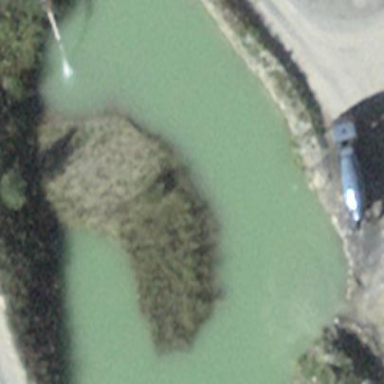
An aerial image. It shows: Pond surrounded by natural water.